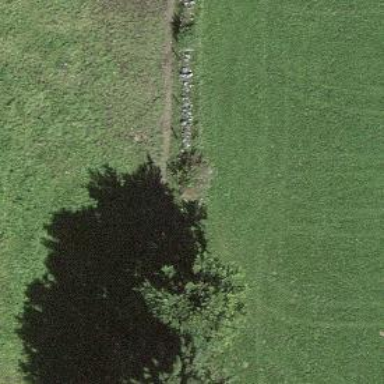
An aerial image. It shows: Single tag "natural: tree."